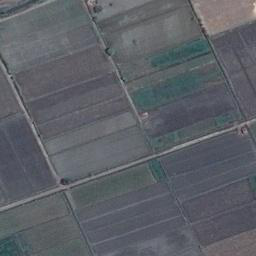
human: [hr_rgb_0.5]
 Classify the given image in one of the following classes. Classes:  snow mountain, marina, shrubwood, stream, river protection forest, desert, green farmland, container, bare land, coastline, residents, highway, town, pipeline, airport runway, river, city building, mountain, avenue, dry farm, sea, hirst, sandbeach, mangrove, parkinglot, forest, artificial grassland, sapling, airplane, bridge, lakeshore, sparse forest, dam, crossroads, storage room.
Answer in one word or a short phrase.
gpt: green farmland